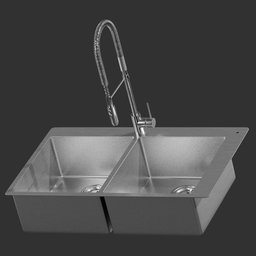
Label: appliances